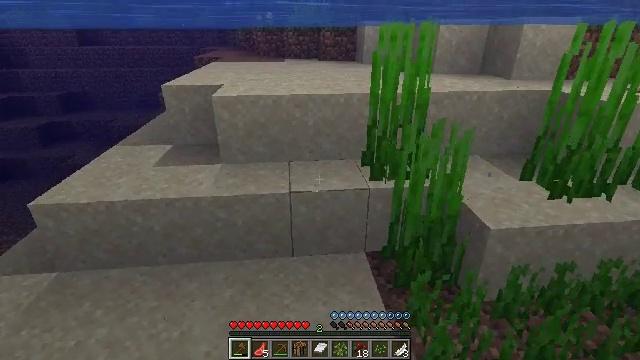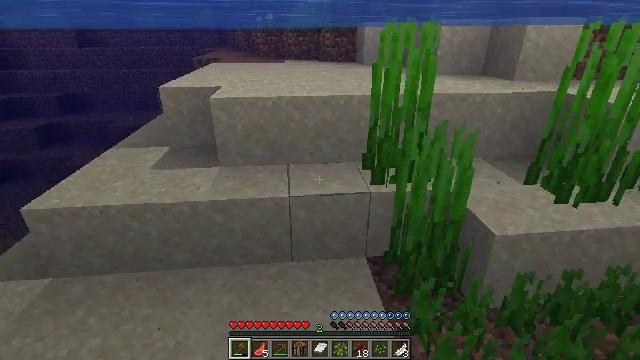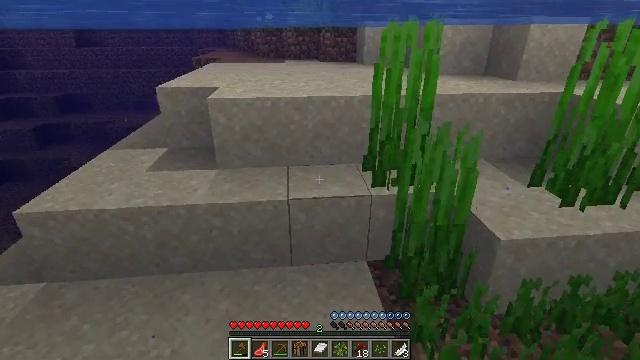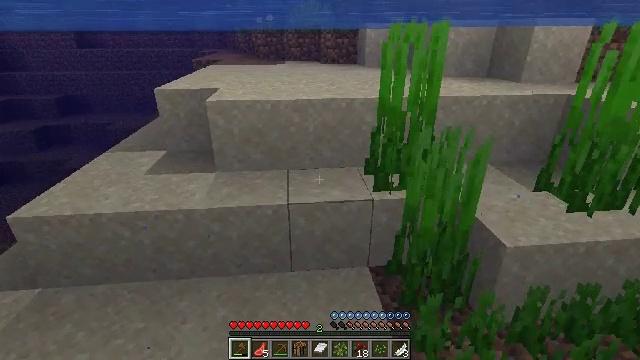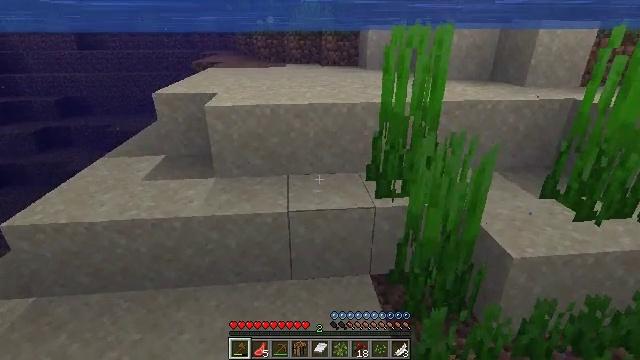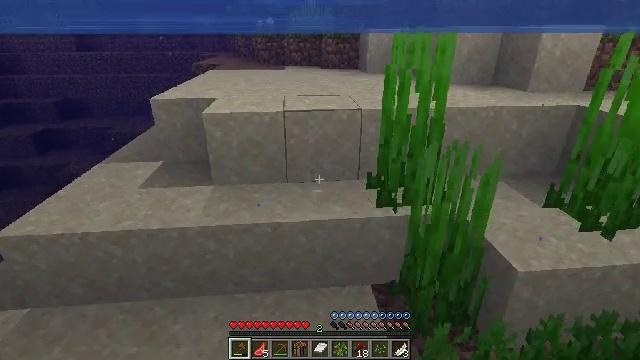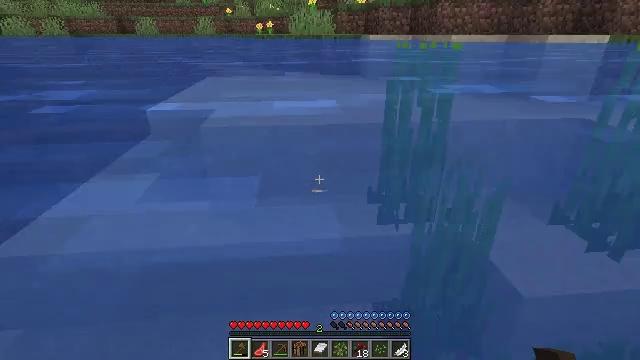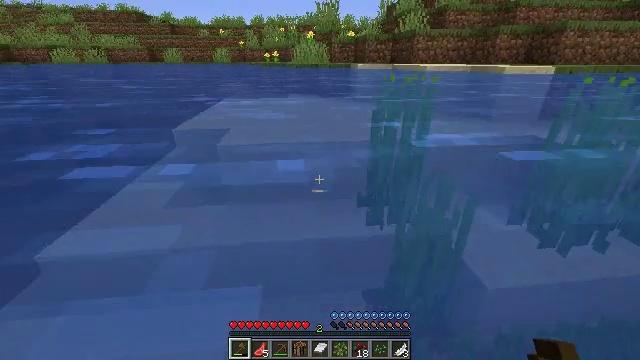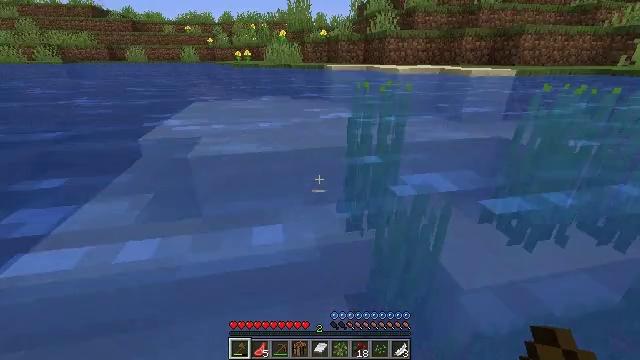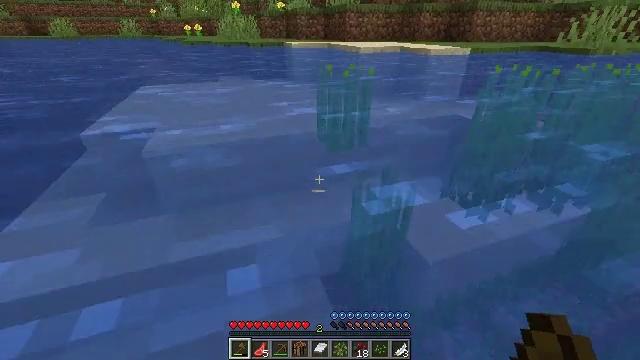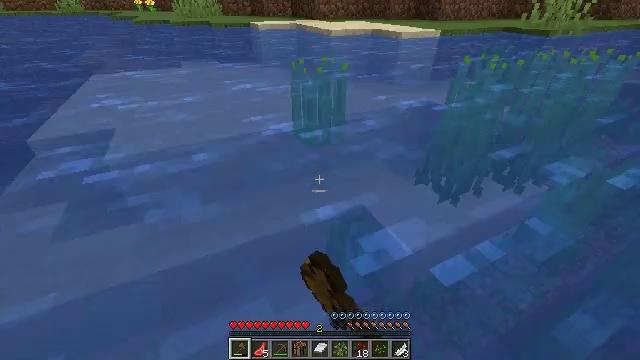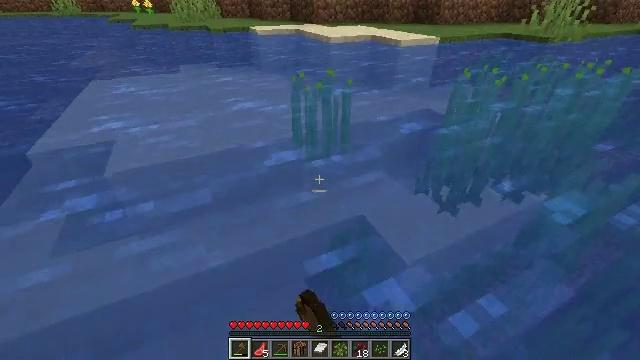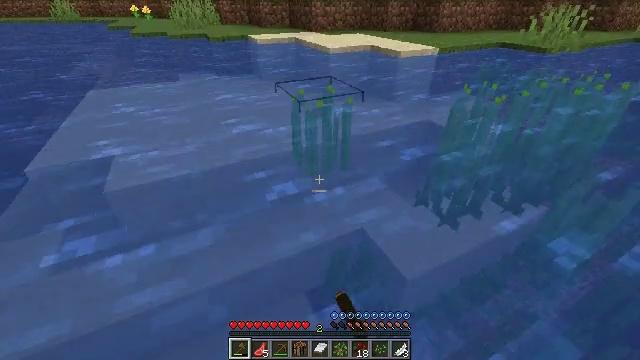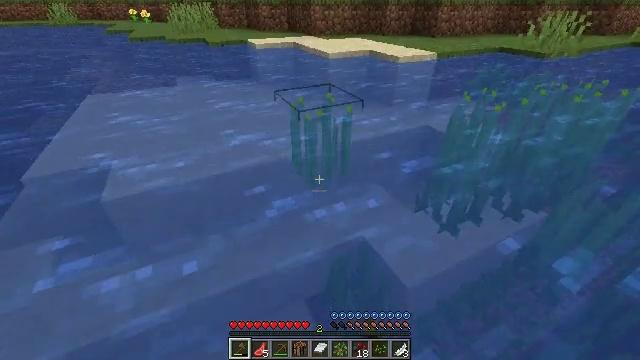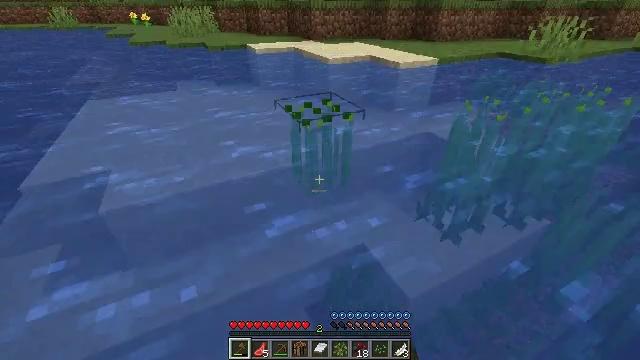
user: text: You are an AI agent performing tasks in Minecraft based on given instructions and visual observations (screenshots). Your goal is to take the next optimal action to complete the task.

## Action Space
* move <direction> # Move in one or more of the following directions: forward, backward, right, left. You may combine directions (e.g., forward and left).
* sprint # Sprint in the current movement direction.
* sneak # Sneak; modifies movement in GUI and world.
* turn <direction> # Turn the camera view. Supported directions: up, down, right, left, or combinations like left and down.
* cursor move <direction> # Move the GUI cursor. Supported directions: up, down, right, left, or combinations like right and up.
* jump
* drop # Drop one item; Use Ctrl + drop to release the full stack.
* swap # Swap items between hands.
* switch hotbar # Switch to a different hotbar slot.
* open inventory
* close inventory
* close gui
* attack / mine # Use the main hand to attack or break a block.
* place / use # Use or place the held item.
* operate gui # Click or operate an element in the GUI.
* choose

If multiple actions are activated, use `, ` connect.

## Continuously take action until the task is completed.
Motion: motion action
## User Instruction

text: Mine tall seagrass from underwater.
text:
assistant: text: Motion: move forward
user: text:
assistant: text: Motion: move forward
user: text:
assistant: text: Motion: move forward, jump
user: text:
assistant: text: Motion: move forward, jump
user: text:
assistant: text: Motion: move forward, jump
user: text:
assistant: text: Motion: move forward, jump
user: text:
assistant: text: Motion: move forward, jump
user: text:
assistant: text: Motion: move forward, turn right, jump
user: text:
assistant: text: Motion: move forward, turn right and down, attack / mine, jump
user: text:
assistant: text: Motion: move forward, turn right and down, attack / mine, jump
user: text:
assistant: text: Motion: move forward, attack / mine, jump
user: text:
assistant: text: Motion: move forward, attack / mine
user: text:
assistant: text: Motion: move forward
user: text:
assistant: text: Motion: move forward
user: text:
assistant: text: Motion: no_op